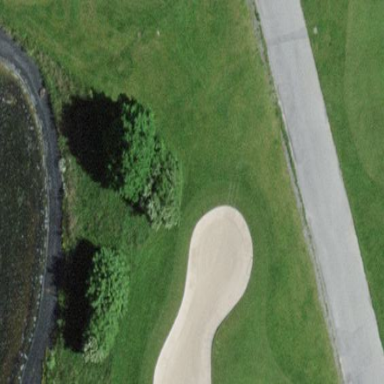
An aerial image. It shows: Golf bunker filled with sandy terrain.